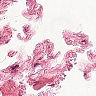
Metastatic tissue present: no